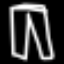
Label: pants